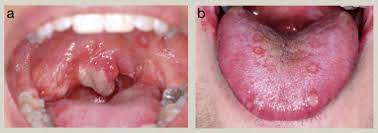
Condition: Mouth Ulcer